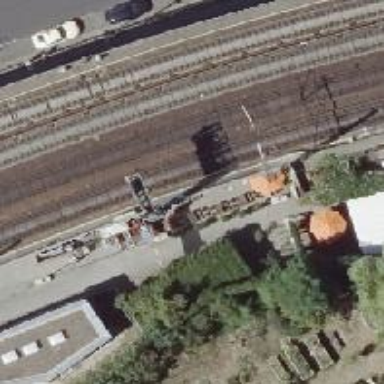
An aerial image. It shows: Railway signal.